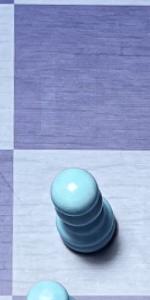
Label: Pawn_White